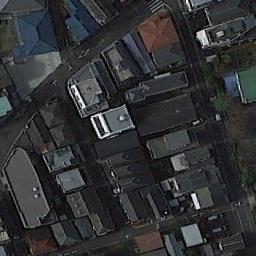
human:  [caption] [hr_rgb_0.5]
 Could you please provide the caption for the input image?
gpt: A dense residential area has lots of houses arranged neatly while some roads go through the residential area .

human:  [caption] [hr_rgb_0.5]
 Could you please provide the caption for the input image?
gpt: Many roads and neatly arranged houses in densely populated areas .

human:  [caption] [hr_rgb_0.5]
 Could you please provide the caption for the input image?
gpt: The dense residential is next to the road .

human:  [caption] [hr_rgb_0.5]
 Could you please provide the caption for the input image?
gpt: The houses stand in two rows .

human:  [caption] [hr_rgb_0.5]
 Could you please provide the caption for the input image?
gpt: There are buildings of different colors on a dense residential area .